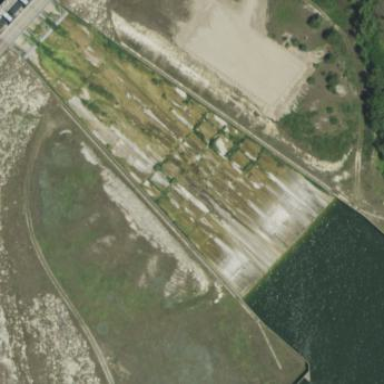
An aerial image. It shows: Canal with spillway running through soil terrain.